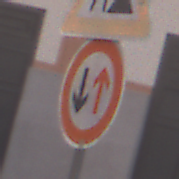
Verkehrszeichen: VorrangDesGegenverkehrs
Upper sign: Arbeitsstelle
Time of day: MorningAfternoon
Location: Outdoor (Urban)
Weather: PartlyCloudy
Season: NotSpecified
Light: Natural